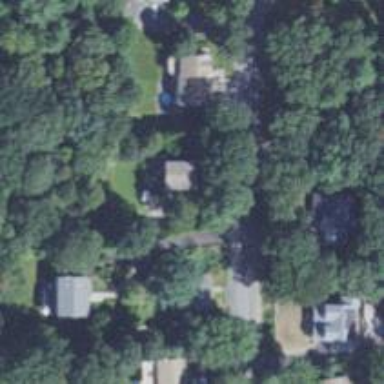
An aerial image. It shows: Driveway.